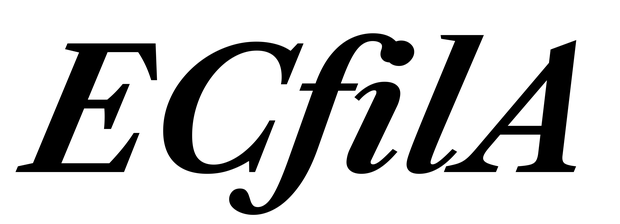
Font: LibreCaslonText-Italic_Bold_Italic